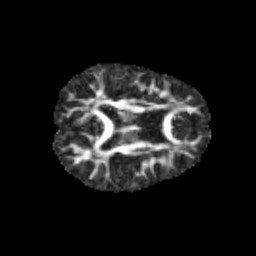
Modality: FA
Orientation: axial
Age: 9
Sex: female
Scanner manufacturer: siemens
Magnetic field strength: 3 T
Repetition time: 3.8 s
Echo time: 0.07 s